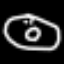
Label: donut